Current action and preconditions to check: path_clear

Your task: For each precondition in the list above, predict whether it will hold at this action.

Consider the current scene as observed from the mobile robot's camera, and analyze the predicted future states of all dynamic agents (e.g., people, animals, vehicles, or any moving entities) within the NEXT SECOND.

IMPORTANT: Only answer "very likely" if you are absolutely certain—based on strong, clear evidence—that a dynamic agent will violate the precondition in the predicted future state. Do NOT answer "very likely" for unlikely, ambiguous, or low-probability risks.

Ask yourself for each precondition: Is there a high probability, with clear and convincing evidence, that the predicted future states of any dynamic agent will interfere with the predicted future state of the currently executing action within the NEXT SECOND, causing that precondition to fail?

Assess the risk level based on these predictions. Use "likely" or "very likely" if motions create a clear risk of interference.

Use "neutral" or "improbable" if agents are nearby but their predicted paths are clearly diverging or non-conflicting.

Failure Risk Categories: "very improbable", "improbable", "neutral", "likely", "very likely"

Answer Format: Output ONLY the probability_of_failure value from these categories: "very improbable", "improbable", "neutral", "likely", "very likely"

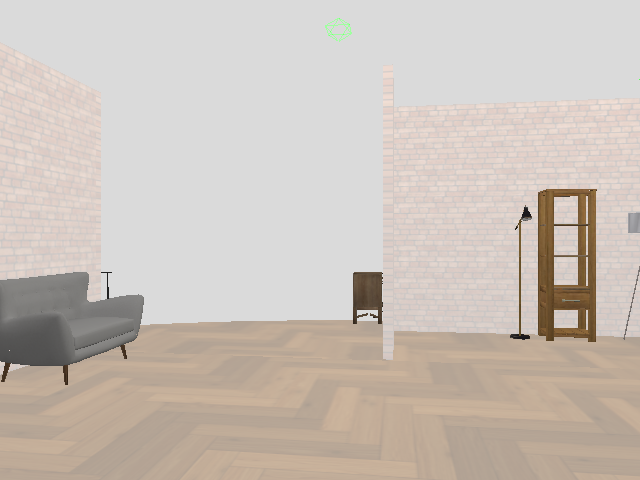

Answer: very improbable